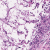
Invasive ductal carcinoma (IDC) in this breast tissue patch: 0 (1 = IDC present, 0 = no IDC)